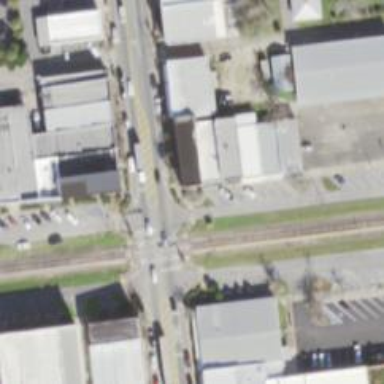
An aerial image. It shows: Railway crossing.